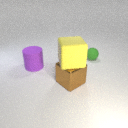
large purple rubber cylinder to the left of small green rubber sphere